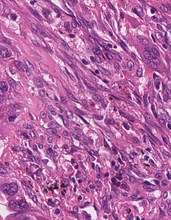
Tumor epithelial tissue: no
Tumor-associated stroma tissue: yes
Normal tissue: no